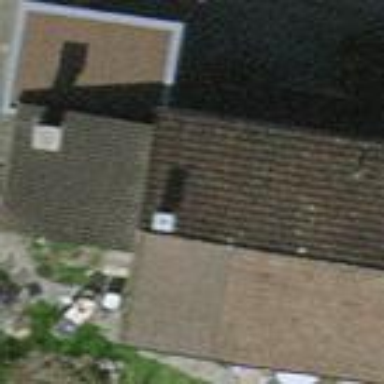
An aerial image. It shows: Semi-detached house.